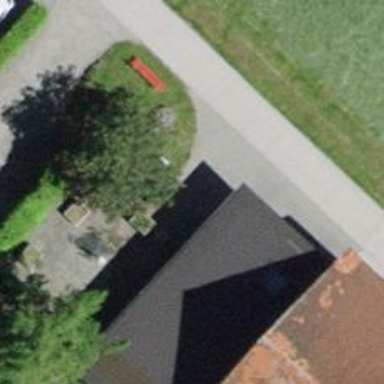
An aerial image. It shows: Red bench.